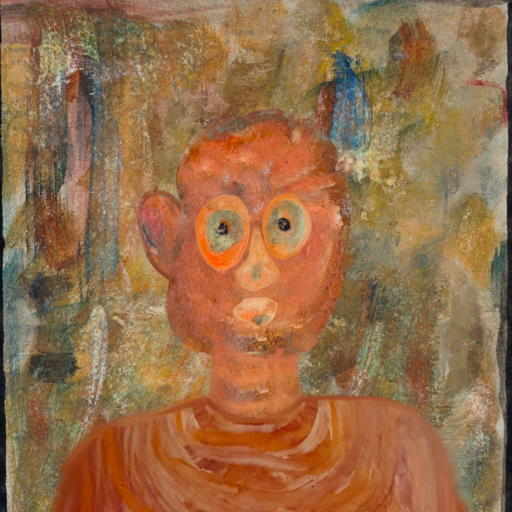
Background: Pipe, Head And Neck Front: Boggyland, Face Front: Childish, Bust: Pious_Lady, Hair Front: Blank, Head Accessory: Blank, Second Necklace: Blank, Necklace: Blank, Baby: Blank